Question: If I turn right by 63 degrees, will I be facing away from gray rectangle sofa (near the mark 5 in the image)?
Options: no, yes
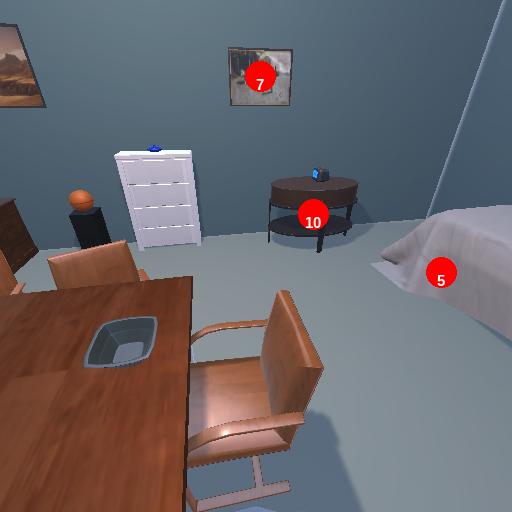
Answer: no